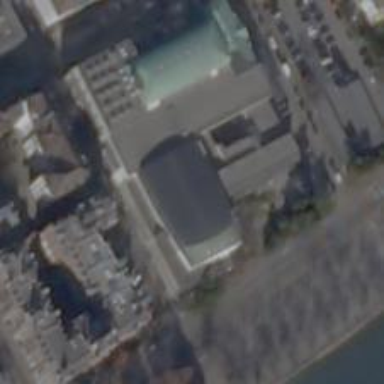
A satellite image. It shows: Conference center building.